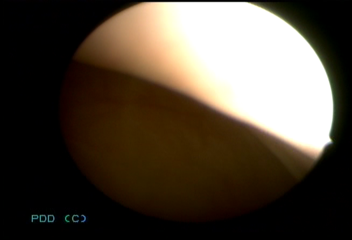
Modality: WLC
Class: Normal mucosa
Bladder cancer association: No